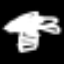
Label: palm tree